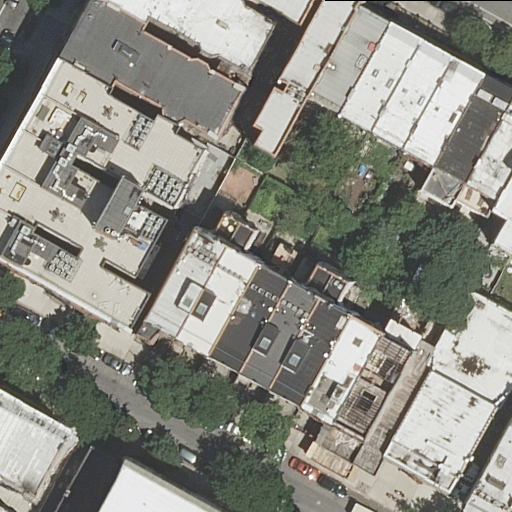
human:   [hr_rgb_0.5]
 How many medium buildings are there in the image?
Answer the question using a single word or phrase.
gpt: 17

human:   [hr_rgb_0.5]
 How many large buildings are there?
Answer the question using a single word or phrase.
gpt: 1

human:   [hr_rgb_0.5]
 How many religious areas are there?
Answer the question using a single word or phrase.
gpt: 0

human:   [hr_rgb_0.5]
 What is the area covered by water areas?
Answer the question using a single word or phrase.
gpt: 0m2

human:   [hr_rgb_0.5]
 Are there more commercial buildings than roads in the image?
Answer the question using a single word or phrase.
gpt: no

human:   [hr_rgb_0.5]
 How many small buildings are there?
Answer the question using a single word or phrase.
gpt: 5

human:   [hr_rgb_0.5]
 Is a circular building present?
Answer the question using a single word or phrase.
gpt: no

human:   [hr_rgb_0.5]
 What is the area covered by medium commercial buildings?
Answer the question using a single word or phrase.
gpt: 0m2

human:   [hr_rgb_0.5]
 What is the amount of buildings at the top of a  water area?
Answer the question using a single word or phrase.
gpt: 0

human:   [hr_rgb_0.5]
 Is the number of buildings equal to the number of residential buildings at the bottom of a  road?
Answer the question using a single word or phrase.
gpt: no

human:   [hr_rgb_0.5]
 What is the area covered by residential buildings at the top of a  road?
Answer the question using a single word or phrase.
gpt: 2731m2

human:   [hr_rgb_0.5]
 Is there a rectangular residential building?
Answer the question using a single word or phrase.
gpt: yes

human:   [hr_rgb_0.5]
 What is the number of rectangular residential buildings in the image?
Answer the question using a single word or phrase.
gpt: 15

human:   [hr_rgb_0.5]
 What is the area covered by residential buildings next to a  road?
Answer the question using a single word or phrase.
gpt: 3898m2

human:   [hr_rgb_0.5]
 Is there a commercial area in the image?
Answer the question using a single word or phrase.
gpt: no

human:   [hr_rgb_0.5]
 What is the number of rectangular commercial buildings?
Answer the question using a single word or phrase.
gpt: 0

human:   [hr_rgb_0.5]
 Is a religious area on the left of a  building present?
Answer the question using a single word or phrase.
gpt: no

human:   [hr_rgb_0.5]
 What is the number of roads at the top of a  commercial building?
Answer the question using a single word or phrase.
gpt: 0

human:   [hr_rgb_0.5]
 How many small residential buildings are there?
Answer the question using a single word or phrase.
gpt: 5

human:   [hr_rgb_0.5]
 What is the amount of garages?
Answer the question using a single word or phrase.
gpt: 0

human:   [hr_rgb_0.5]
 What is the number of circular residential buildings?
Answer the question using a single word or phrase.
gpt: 0

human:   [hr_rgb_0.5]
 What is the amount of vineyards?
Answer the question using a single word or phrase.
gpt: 0

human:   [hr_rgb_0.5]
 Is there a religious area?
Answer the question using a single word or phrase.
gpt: no

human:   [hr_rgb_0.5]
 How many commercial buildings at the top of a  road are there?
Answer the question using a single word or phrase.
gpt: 0

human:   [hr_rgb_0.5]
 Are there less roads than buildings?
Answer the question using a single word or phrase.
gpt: yes

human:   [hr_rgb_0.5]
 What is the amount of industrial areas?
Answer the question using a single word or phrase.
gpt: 0

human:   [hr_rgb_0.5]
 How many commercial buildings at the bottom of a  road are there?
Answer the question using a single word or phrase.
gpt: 0

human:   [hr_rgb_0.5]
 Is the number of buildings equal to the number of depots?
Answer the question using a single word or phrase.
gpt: no

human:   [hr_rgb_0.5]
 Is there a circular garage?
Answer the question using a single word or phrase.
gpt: no

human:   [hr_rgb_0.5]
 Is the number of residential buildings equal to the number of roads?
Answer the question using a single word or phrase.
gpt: no

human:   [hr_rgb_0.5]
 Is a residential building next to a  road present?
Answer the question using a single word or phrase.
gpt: yes

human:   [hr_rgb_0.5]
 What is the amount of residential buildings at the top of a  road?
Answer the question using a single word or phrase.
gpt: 16

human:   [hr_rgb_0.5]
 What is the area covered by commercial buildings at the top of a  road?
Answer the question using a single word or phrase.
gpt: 0m2

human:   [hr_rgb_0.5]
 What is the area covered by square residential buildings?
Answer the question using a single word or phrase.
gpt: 0m2

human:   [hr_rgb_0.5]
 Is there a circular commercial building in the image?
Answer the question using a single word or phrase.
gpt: no

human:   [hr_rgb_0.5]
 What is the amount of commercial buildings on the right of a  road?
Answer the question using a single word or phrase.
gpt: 0